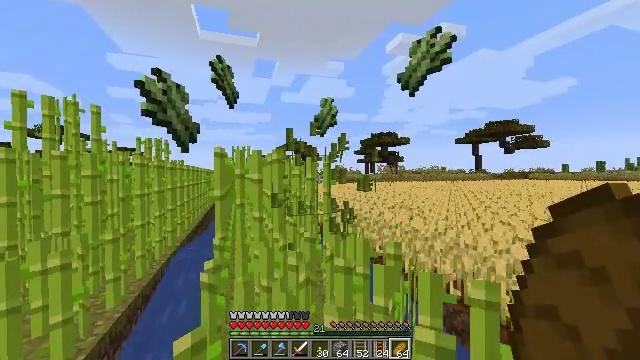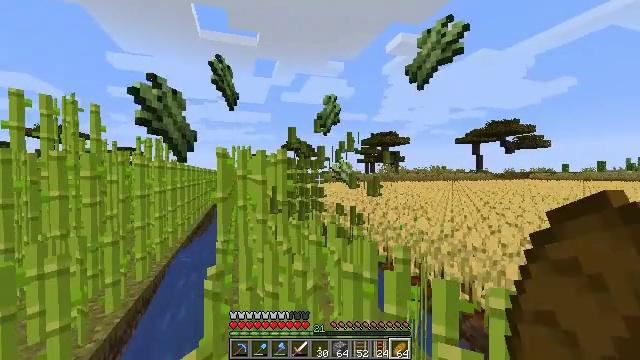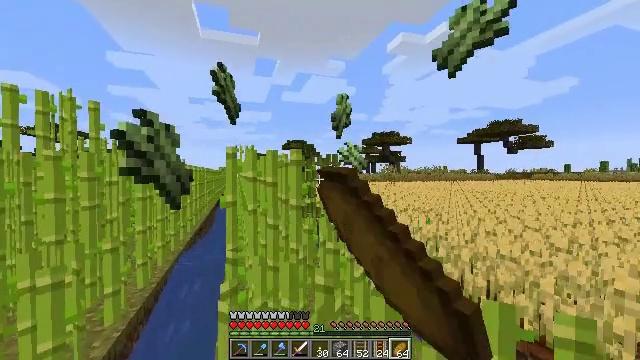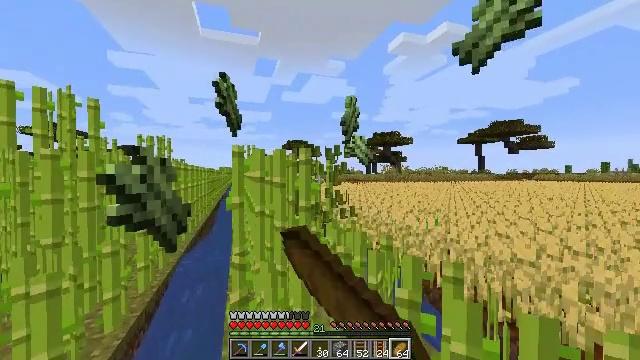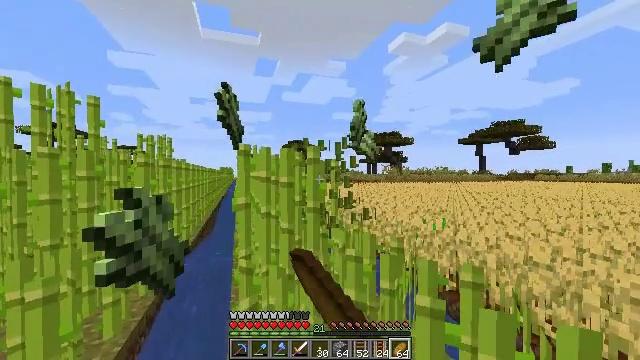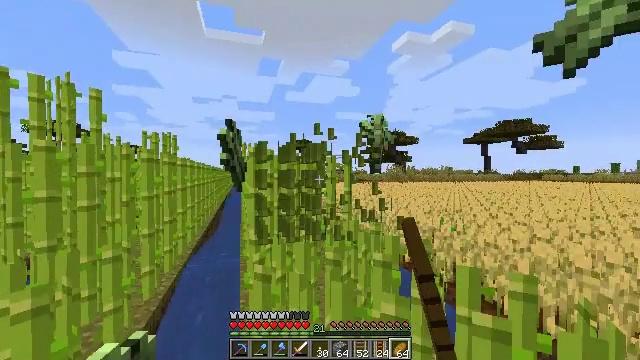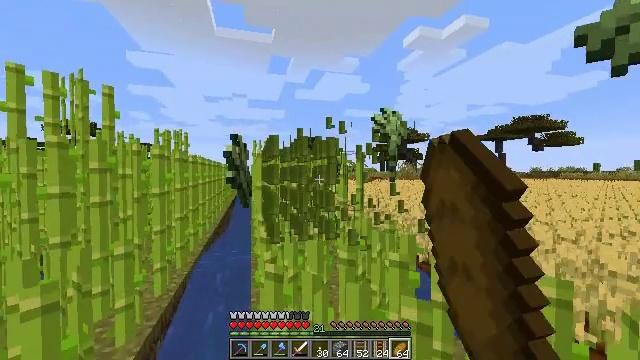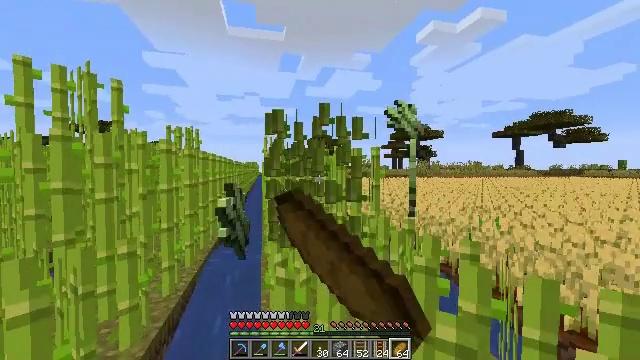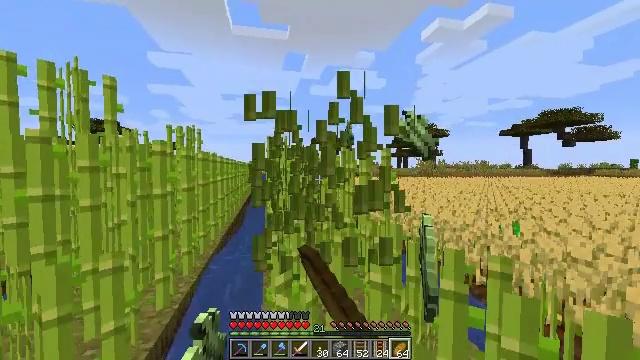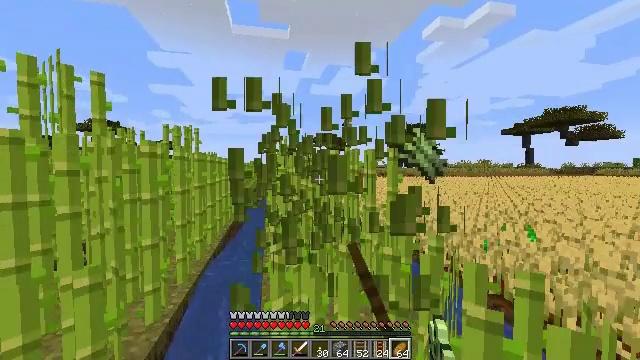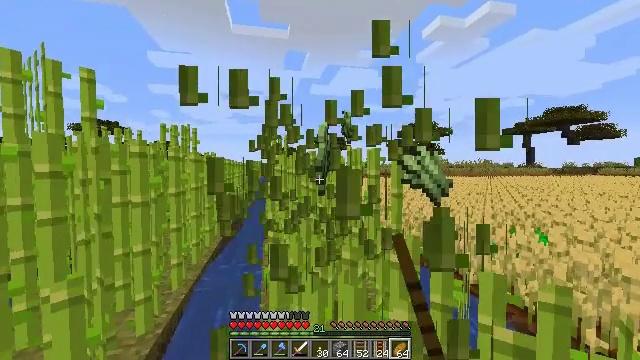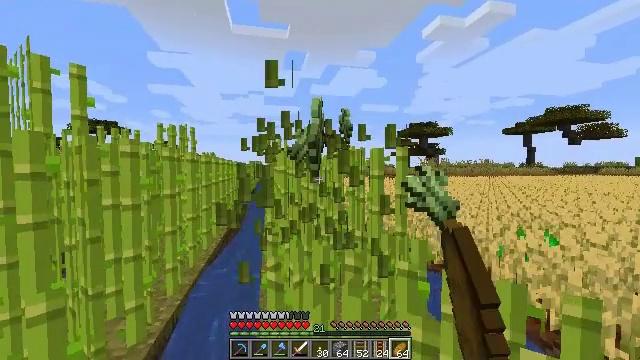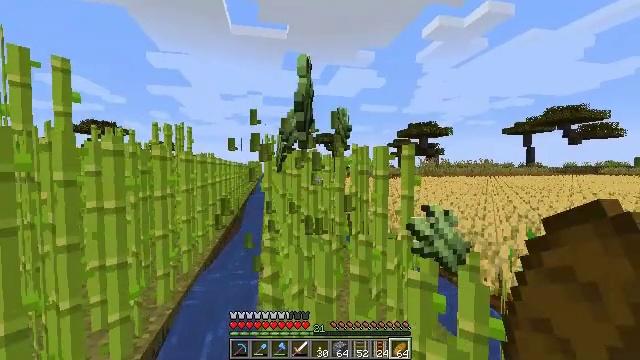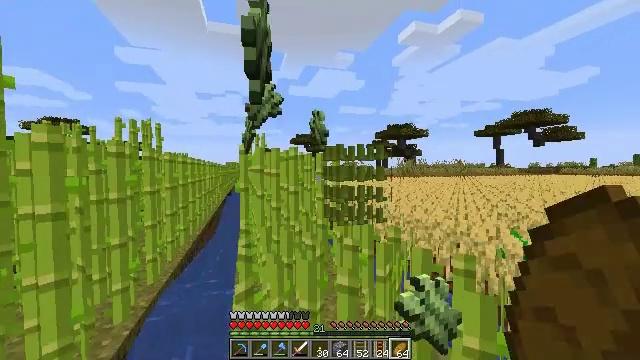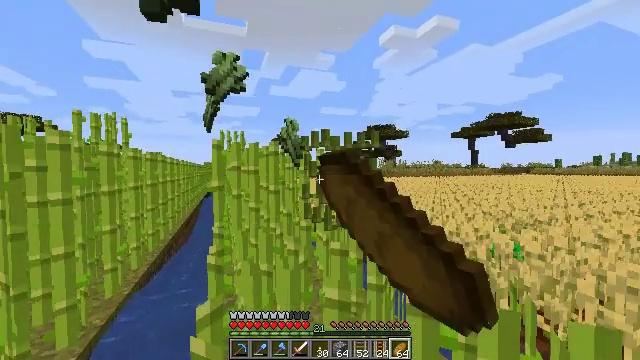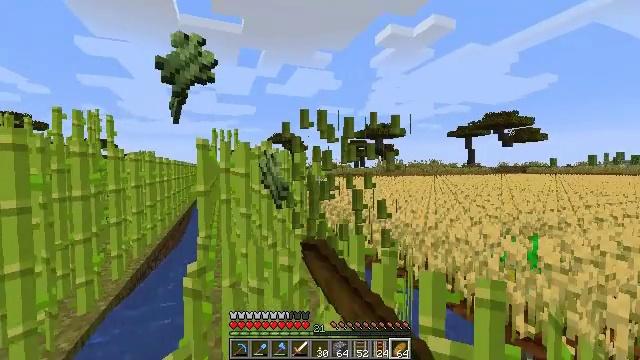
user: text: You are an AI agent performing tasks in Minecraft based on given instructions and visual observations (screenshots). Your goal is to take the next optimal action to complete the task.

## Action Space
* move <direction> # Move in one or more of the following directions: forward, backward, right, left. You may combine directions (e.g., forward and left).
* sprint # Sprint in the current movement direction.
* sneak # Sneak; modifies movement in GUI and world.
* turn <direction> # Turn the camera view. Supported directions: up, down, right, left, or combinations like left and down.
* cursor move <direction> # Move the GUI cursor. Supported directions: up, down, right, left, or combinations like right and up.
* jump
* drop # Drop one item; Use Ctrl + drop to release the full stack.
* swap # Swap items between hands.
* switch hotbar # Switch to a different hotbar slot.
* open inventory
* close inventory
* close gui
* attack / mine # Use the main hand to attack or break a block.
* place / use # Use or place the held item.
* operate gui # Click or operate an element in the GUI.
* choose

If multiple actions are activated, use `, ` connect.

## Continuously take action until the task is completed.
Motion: motion action
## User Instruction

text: Mine the sugar cane near rivers.
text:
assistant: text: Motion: move forward and move left, attack / mine
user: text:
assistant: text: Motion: move forward and move left, attack / mine
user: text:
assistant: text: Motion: move forward and move left, attack / mine
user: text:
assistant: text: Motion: move forward and move left, attack / mine
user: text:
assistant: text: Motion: move forward, attack / mine
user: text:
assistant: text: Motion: move forward, turn left, attack / mine
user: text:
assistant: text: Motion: move forward, turn left, attack / mine
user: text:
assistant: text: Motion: move forward, attack / mine
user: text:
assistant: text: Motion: move forward, attack / mine
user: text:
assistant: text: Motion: move forward, attack / mine
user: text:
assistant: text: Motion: move forward, attack / mine
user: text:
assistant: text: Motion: move forward, attack / mine
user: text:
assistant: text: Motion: move forward, turn right, attack / mine
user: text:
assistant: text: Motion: move forward, turn right, attack / mine
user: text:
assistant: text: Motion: move forward, attack / mine
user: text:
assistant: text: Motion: move forward, attack / mine
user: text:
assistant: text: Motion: move forward and move left, turn right
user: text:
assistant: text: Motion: move forward and move left, turn right
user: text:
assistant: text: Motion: move forward and move left, turn right
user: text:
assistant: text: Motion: move forward and move left, turn right and down
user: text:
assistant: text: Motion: move forward and move left, turn right and down
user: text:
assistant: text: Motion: move left, turn right and down
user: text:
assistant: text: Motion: move left, turn right and down
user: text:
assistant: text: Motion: move left, turn right
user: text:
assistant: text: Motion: move left, turn right and down
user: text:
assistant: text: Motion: move left, turn right and down
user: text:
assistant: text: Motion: move left, turn right and down
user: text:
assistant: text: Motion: turn right and down
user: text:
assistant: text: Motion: move forward and move right, turn right
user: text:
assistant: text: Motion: move forward and move right, turn right and up